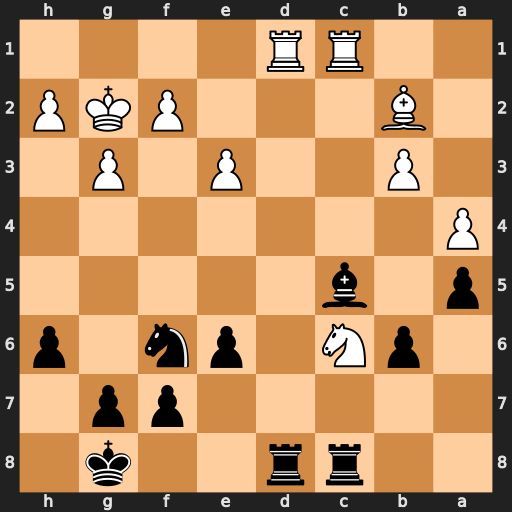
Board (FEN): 2rr2k1/5pp1/1pN1pn1p/p1b5/P7/1P2P1P1/1B3PKP/2RR4
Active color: b
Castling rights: -
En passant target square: -
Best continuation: Rxd1 Rxd1 Rxc6